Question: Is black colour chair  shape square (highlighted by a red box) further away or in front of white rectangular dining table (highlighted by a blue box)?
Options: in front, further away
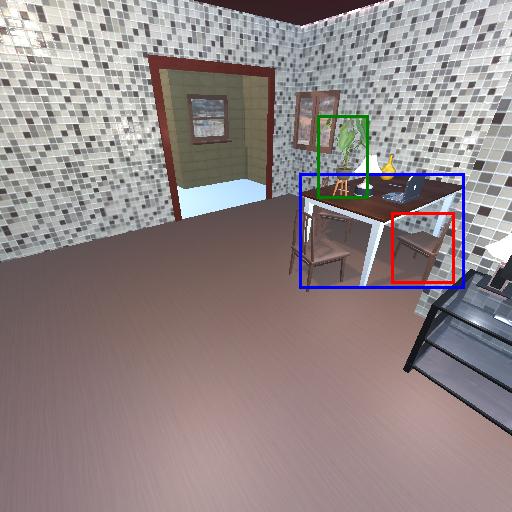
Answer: in front